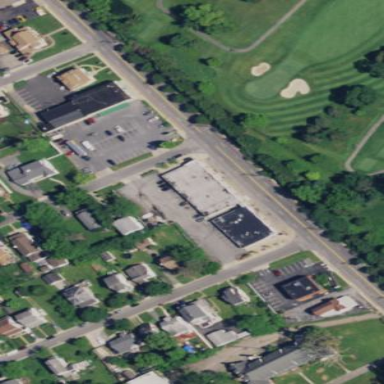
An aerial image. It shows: Retail area.